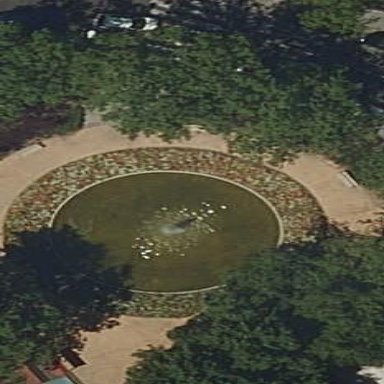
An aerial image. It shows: Fountain in natural water setting.